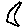
Label: moon